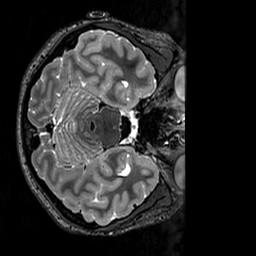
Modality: T2w
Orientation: axial
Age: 30
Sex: female
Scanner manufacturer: siemens
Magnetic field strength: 3 T
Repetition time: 3.2 s
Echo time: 0.728 s